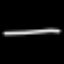
Label: line